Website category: jobs
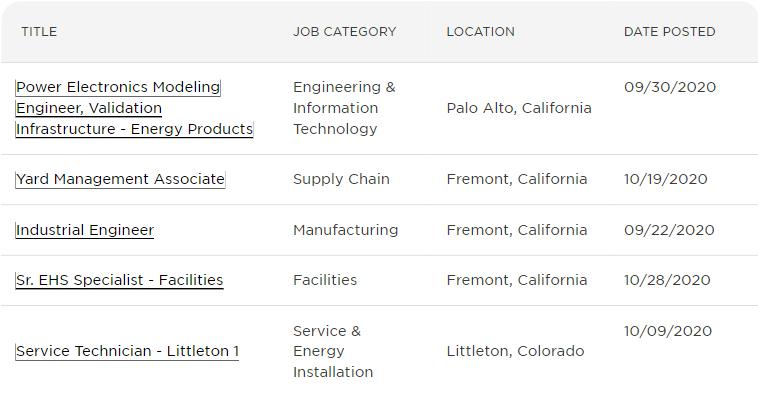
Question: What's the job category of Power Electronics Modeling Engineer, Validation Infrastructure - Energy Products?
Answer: Engineering & Information Technology

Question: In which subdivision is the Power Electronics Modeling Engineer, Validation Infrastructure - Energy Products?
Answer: Engineering & Information Technology

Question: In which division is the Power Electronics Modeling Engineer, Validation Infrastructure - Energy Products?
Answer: Engineering & Information Technology

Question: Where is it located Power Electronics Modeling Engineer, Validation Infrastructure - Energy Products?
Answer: Engineering & Information Technology

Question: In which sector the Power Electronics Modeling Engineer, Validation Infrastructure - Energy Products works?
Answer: Engineering & Information Technology

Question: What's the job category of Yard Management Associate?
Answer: Supply Chain

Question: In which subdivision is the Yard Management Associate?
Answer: Supply Chain

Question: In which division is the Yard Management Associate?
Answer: Supply Chain

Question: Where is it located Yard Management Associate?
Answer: Supply Chain

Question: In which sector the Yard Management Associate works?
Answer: Supply Chain

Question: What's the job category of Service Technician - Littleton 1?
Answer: Service & Energy Installation

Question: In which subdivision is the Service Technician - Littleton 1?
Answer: Service & Energy Installation

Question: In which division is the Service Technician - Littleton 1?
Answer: Service & Energy Installation

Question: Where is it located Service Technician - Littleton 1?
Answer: Service & Energy Installation

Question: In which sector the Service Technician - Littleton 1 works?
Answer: Service & Energy Installation

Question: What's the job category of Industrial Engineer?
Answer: Manufacturing

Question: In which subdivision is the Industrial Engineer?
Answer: Manufacturing

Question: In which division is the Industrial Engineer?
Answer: Manufacturing

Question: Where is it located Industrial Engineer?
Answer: Manufacturing

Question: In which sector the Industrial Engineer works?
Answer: Manufacturing

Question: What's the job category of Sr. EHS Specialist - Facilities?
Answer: Facilities

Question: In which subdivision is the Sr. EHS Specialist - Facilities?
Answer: Facilities

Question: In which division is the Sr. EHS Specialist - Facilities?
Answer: Facilities

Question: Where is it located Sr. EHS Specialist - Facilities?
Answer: Facilities

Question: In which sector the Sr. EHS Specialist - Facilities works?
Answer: Facilities

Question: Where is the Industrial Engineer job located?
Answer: Fremont, California

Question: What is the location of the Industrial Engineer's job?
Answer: Fremont, California

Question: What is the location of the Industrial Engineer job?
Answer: Fremont, California

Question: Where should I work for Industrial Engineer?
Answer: Fremont, California

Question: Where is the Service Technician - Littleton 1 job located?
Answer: Littleton, Colorado

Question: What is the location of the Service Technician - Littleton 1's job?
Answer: Littleton, Colorado

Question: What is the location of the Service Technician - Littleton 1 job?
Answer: Littleton, Colorado

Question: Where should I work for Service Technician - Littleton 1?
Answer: Littleton, Colorado

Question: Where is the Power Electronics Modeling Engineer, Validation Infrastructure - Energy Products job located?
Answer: Palo Alto, California

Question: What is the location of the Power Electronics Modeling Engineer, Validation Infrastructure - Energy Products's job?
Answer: Palo Alto, California

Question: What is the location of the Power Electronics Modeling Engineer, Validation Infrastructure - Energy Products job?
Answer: Palo Alto, California

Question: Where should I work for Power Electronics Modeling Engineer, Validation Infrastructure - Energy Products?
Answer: Palo Alto, California

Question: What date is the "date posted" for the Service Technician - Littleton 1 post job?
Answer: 10/09/2020

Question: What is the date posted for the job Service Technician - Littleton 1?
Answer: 10/09/2020

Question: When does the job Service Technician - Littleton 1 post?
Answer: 10/09/2020

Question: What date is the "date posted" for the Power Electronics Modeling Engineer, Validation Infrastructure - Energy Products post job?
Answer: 09/30/2020

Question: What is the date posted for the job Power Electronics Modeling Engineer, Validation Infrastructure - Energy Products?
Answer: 09/30/2020

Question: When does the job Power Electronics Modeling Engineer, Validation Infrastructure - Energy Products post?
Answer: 09/30/2020

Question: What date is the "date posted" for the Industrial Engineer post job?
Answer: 09/22/2020

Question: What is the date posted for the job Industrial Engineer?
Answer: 09/22/2020

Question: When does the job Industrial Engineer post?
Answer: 09/22/2020

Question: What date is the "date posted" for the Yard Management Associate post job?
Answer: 10/19/2020

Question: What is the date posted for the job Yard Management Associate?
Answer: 10/19/2020

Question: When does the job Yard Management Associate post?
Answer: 10/19/2020

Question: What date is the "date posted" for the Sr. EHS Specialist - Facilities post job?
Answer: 10/28/2020

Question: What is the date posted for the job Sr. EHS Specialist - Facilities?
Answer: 10/28/2020

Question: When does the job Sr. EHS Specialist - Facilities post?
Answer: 10/28/2020

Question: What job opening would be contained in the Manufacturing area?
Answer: Industrial Engineer

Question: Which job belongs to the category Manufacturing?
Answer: Industrial Engineer

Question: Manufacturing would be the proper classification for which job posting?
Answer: Industrial Engineer

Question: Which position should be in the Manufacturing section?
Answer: Industrial Engineer

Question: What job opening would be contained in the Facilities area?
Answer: Sr. EHS Specialist - Facilities

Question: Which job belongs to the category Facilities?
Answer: Sr. EHS Specialist - Facilities

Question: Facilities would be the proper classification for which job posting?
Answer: Sr. EHS Specialist - Facilities

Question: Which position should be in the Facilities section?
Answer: Sr. EHS Specialist - Facilities

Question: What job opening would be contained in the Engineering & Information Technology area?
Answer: Power Electronics Modeling Engineer, Validation Infrastructure - Energy Products

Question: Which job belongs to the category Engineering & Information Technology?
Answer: Power Electronics Modeling Engineer, Validation Infrastructure - Energy Products

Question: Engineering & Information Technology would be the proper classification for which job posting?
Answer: Power Electronics Modeling Engineer, Validation Infrastructure - Energy Products

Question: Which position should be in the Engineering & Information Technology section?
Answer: Power Electronics Modeling Engineer, Validation Infrastructure - Energy Products